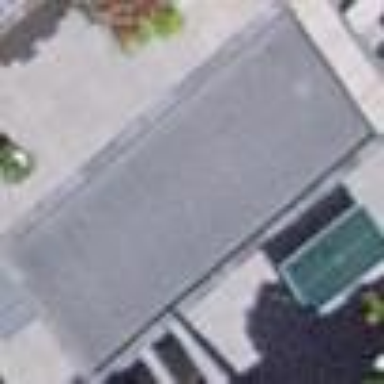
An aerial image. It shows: Outdoor swimming pool in leisure land area.